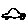
Label: car